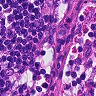
Metastatic tissue present: no